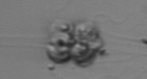
Label: Leptocylindrus_mediterraneus